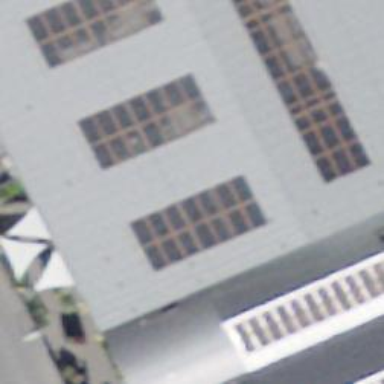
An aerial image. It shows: Solar power generator using photovoltaic method with solar photovoltaic panel types.